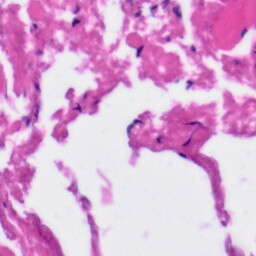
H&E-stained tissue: Tonsil